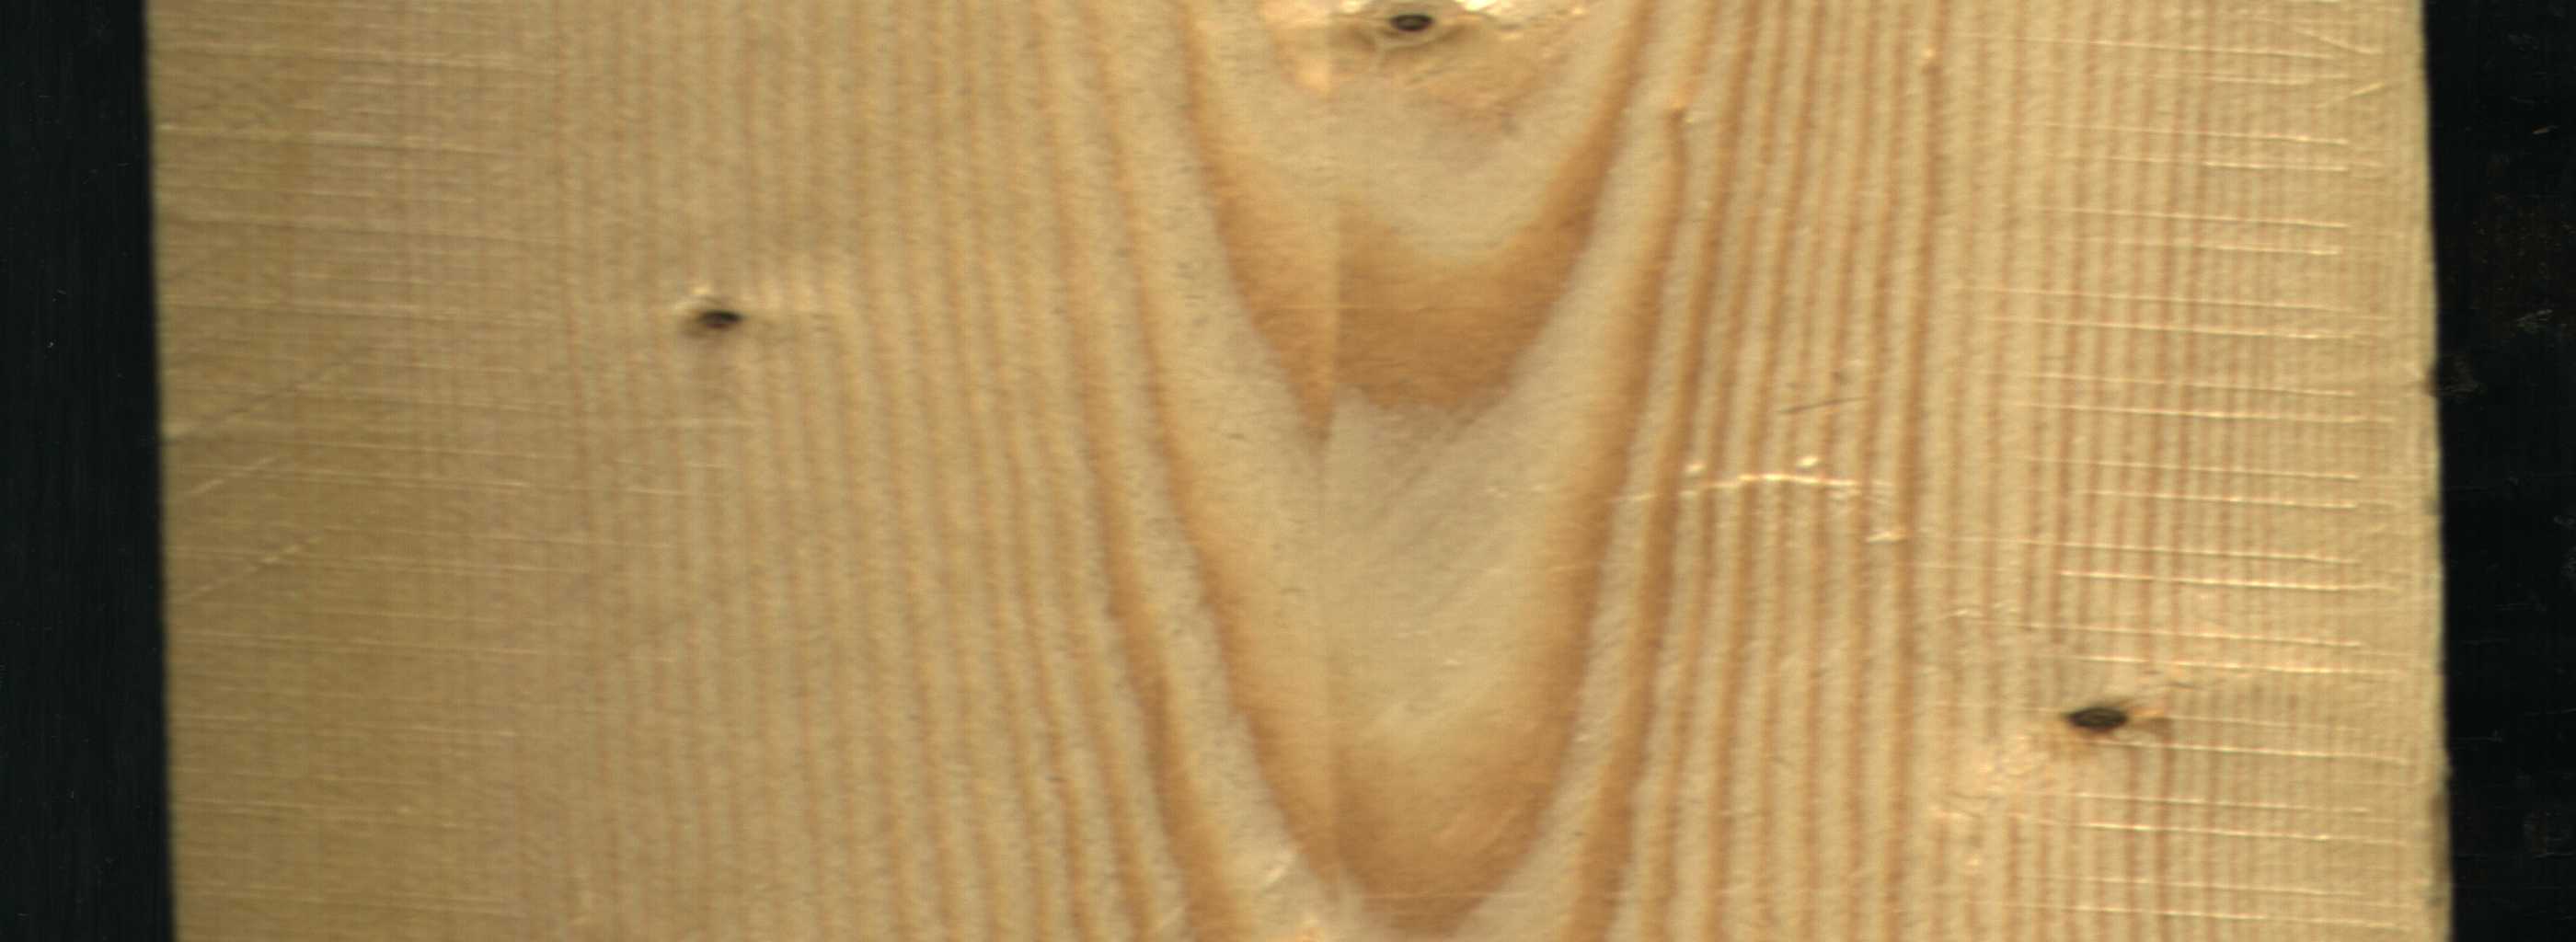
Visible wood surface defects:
Dead_Knot
Live_Knot
Live_Knot